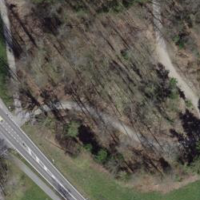
EUNIS habitat code: 41
Species observed at this site:
Sambucus racemosa